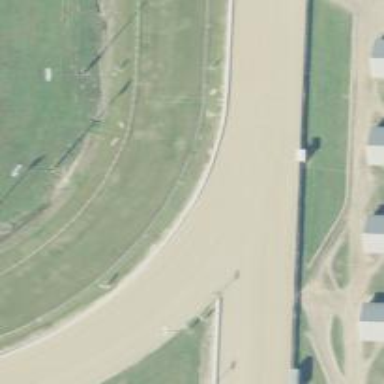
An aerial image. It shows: Track in leisure land.